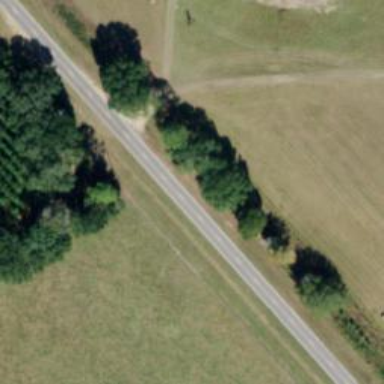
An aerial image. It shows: Tertiary road.